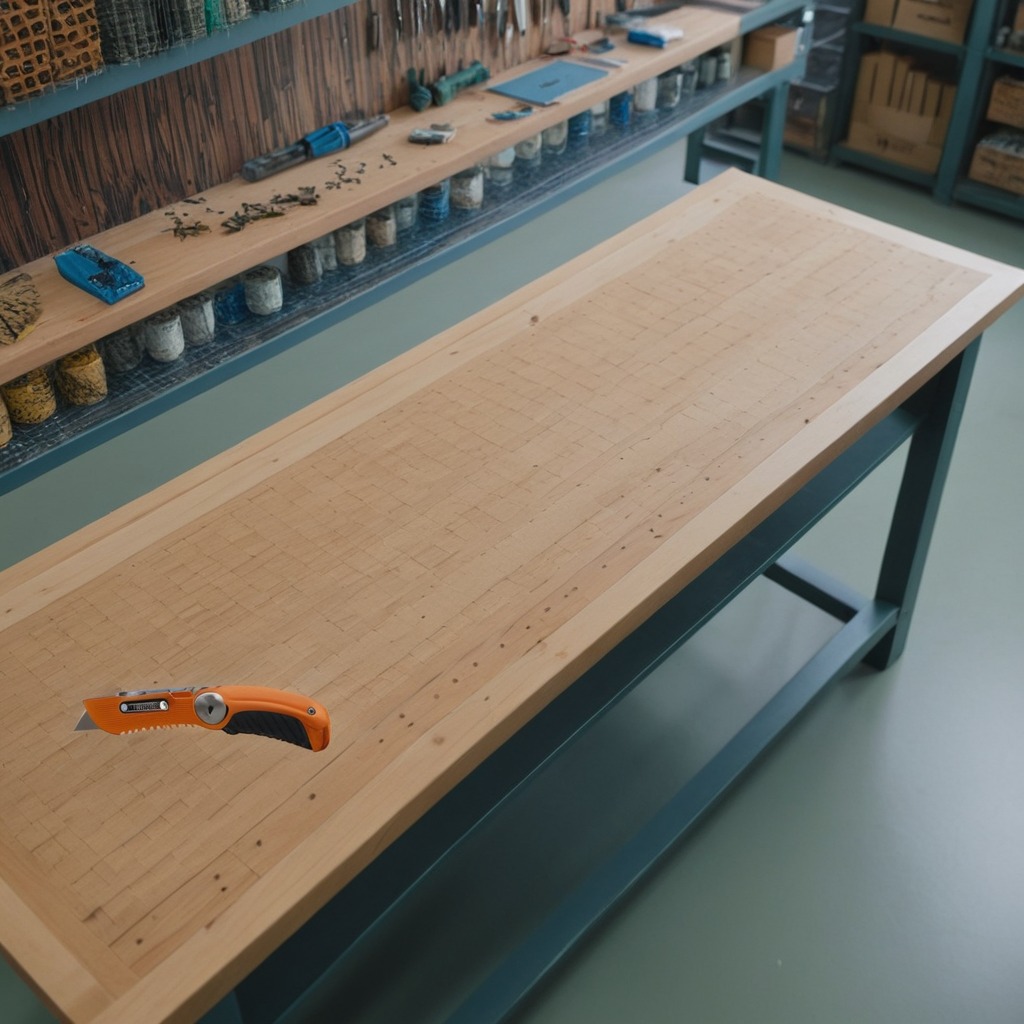
A utility knife lying on the workbench inside a coastal fishing gear workshop.